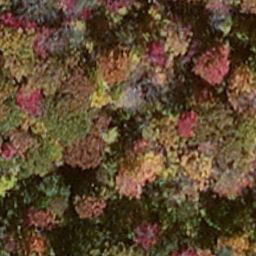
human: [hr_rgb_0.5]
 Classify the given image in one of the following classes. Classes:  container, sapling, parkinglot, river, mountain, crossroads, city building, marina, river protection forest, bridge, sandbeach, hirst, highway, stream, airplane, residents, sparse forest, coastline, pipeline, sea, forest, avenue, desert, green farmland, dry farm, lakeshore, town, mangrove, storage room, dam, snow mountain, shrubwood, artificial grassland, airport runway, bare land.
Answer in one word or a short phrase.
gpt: mangrove